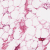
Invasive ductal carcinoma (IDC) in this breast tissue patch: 0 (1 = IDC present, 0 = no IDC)